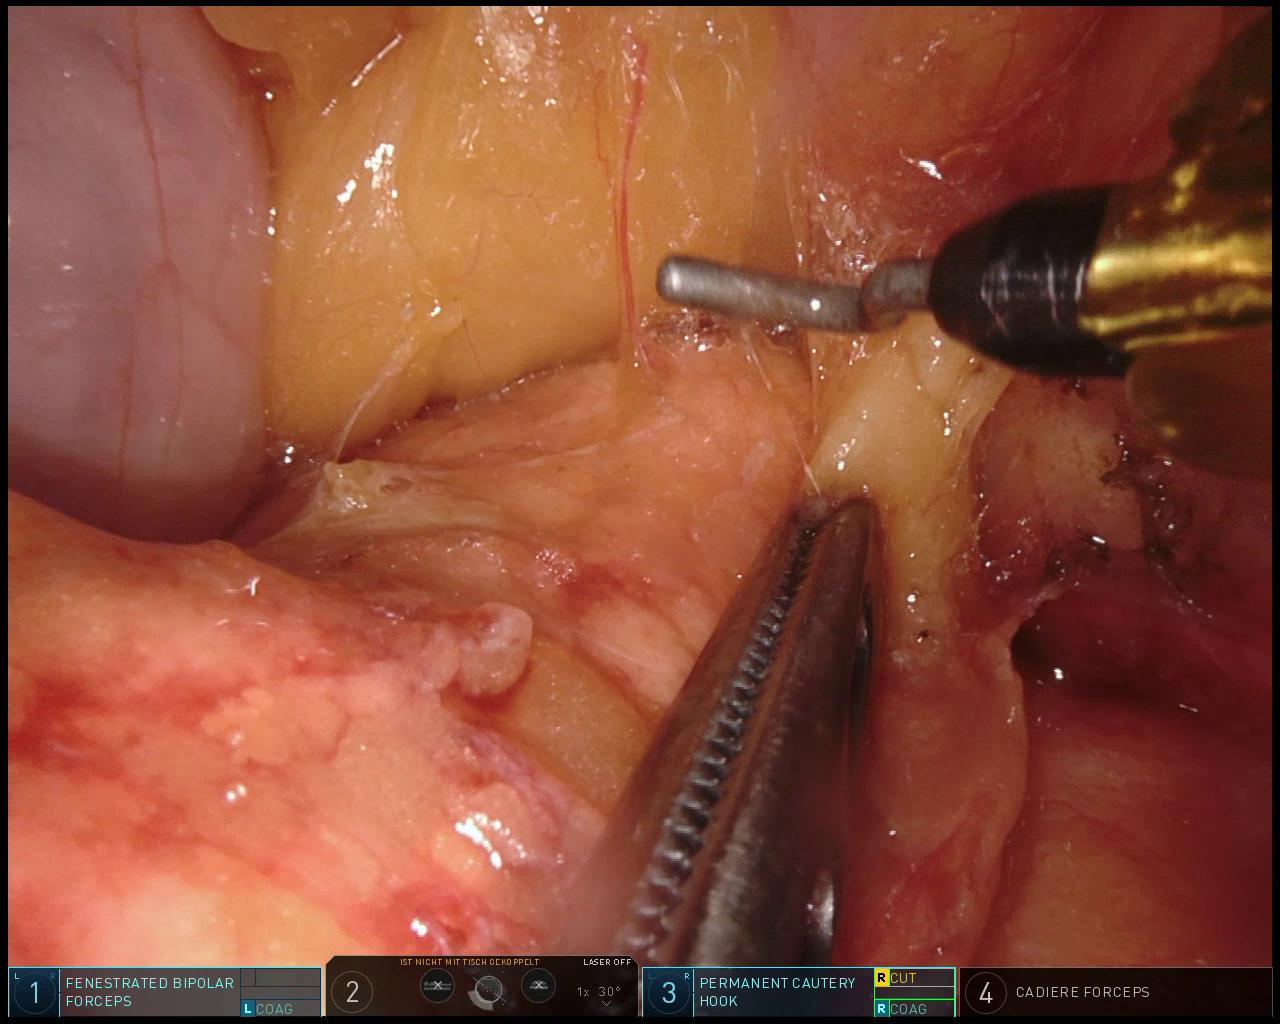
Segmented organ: stomach
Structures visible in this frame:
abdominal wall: no
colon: no
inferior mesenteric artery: no
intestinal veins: no
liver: no
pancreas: yes
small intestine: no
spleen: no
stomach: yes
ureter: no
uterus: no
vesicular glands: no